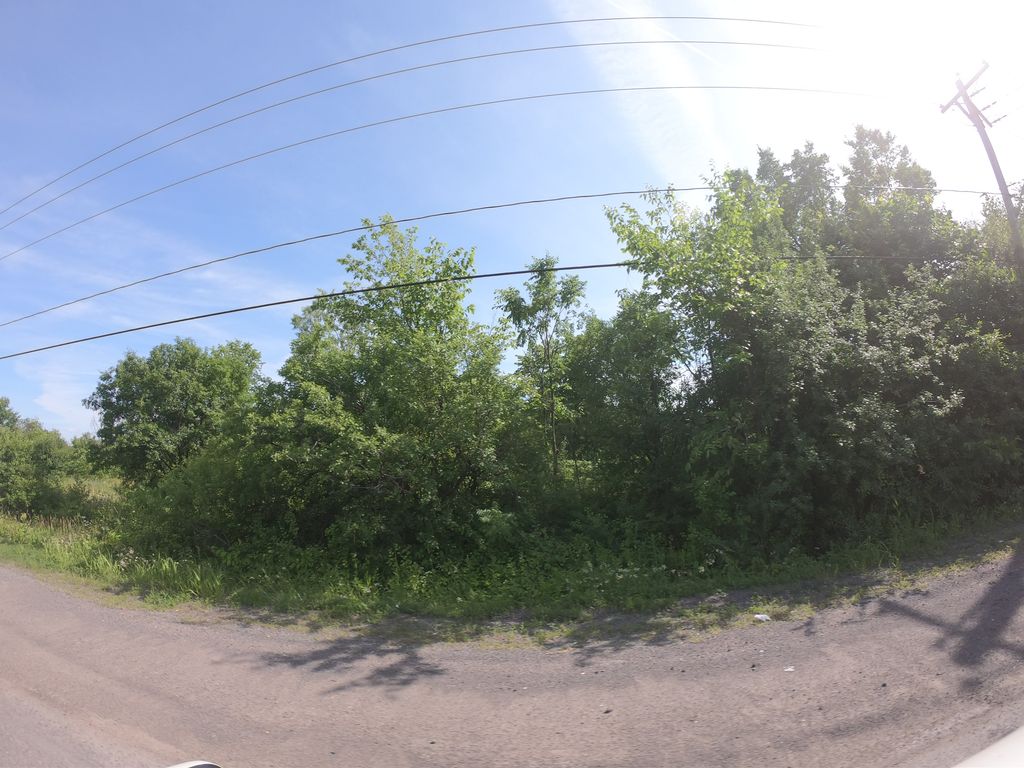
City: ottawa-gatineau